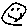
Label: smiley face